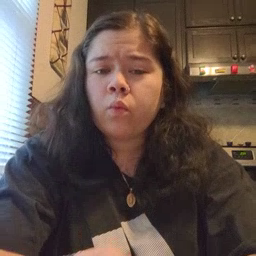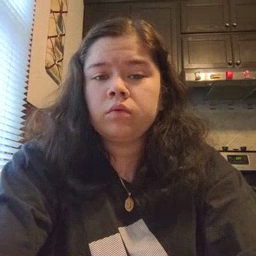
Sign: old